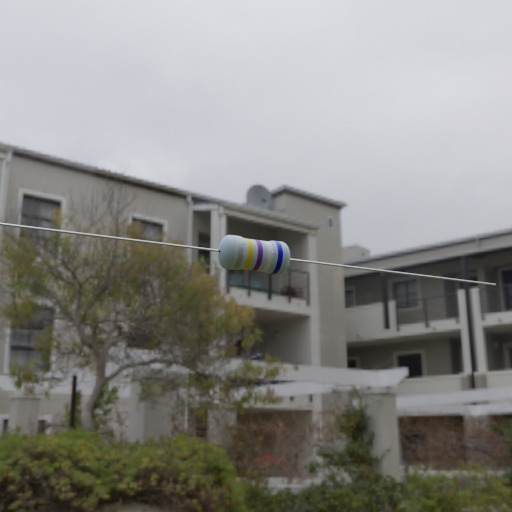
Resistor colour bands (in order): silver, yellow, violet, white, blue